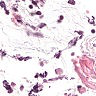
Metastatic tissue present: no